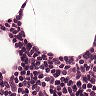
Metastatic tissue present: no